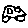
Label: car